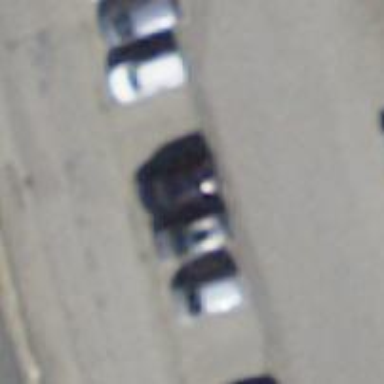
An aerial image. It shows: Parking area with surface.